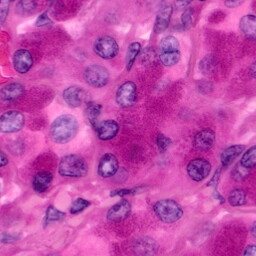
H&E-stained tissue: Pancreatic